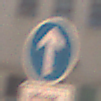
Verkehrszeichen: VorgeschriebeneFahrtrichtungGeradeaus
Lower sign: PersonengruppenFrei2
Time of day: MorningAfternoon
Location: Outdoor (Urban)
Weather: Clear
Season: NotSpecified
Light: Natural